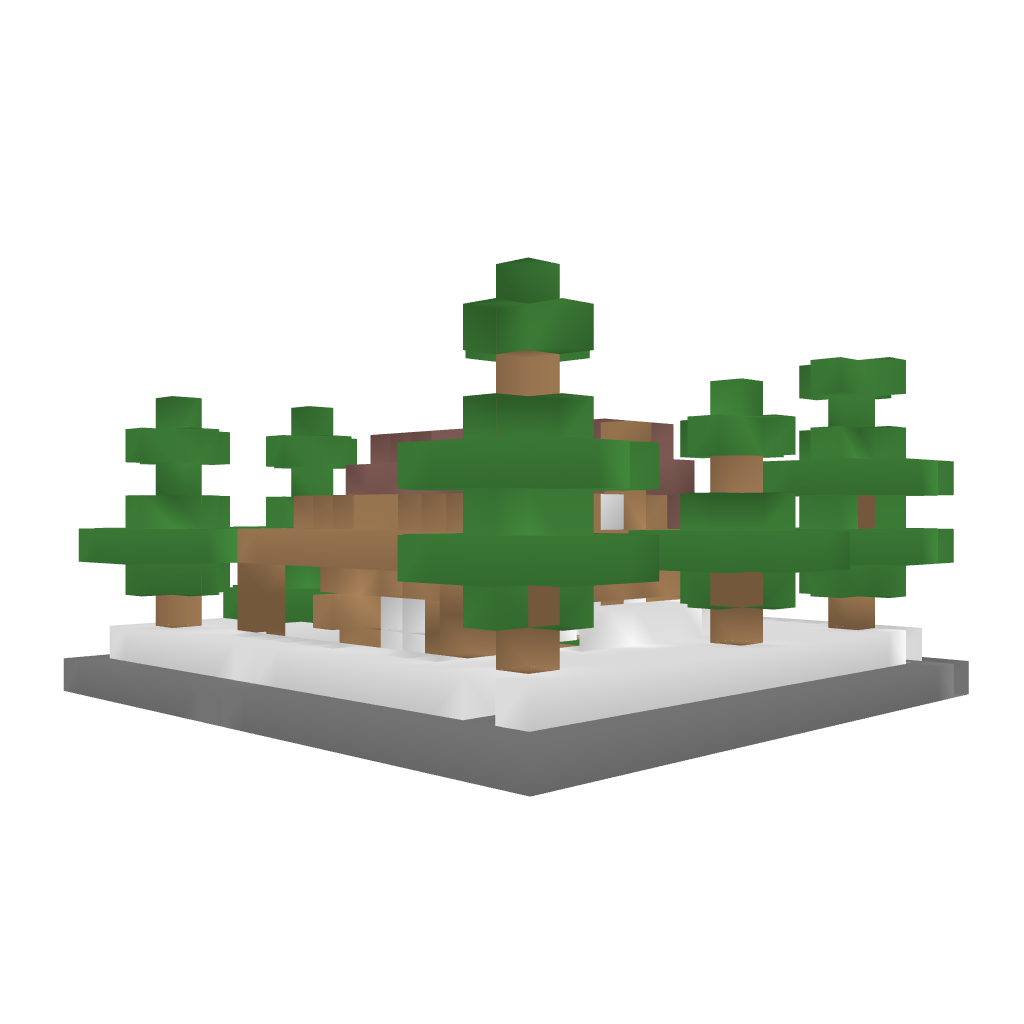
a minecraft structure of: Taiga Hut bad low quality